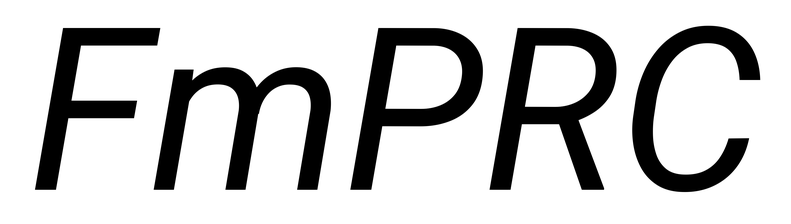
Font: Roboto-Italic_Italic